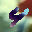
Label: 4